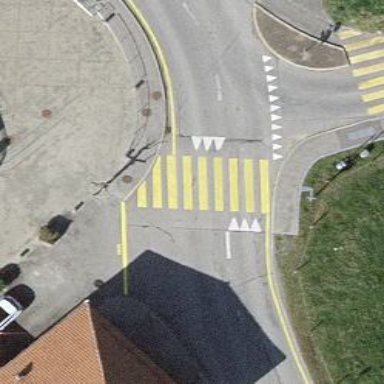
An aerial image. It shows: Marked zebra crossing on the road.